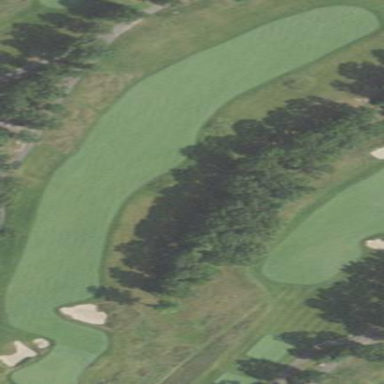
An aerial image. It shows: Golf fairway surrounded by grass.